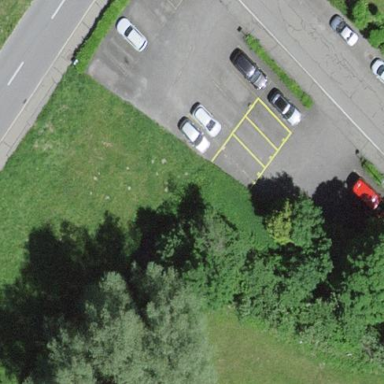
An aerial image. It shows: Parking area.